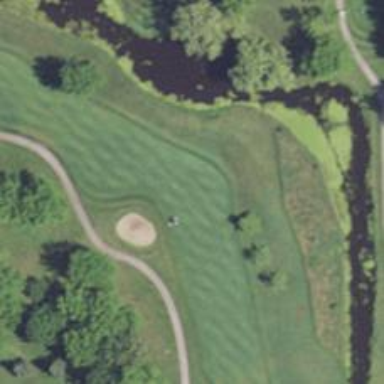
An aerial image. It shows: Golf hole.